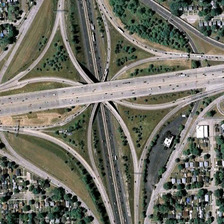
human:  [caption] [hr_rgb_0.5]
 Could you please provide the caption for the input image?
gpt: many buildings and green trees are near a viaduct .

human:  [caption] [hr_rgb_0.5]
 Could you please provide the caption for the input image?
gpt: many buildings and green trees are near a viaduct .

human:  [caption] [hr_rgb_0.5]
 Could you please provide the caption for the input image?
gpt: many buildings and green trees are near a viaduct .

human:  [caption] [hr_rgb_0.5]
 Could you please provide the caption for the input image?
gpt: many buildings and green trees are near a viaduct .

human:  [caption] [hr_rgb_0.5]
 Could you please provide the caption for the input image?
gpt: many buildings and green trees are near a viaduct .